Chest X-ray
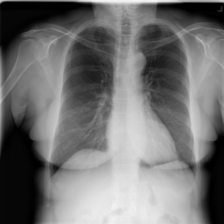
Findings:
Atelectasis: negative
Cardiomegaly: negative
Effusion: negative
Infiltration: negative
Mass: negative
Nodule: negative
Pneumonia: negative
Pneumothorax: negative
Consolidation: negative
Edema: negative
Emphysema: negative
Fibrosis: negative
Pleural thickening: negative
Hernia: negative